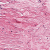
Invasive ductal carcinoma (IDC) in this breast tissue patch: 0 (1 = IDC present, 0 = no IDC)